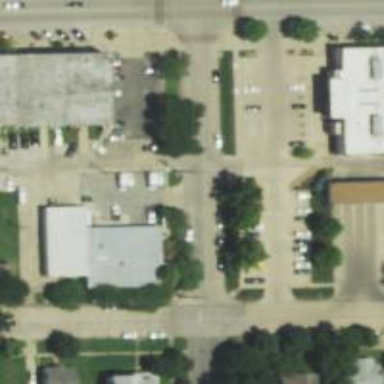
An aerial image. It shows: Alley classified as service road.